Question: Dynamically I create a set of boxes with slightly different height and want to appear 2, 3 or 4 of them (depending on the screen size) at the same row. I tried the following markup with bootstrap:
'''
<div class="container-fluid">
<div class="row-fluid">
<div class="col-xs-6">
Two<br>Lines
</div>
<div class="col-xs-6">
Two<br>Lines
</div>
<div class="col-xs-6" style="background-color: red">
Three<br>Lines<br>Jup
</div>
<div class="col-xs-6">
Two<br>Lines
</div>
<div class="col-xs-6">
Two<br>Lines
</div>
<div class="col-xs-6">
Two<br>Lines
</div>
</div>
</div>
'''
My problem is the space below my third column.

'''
A B
C D
C E <- Should wrap to next row, because of C
F G
'''
Can you tell how to achieve this? I recognized the advice to use a clearfix but I guess this attempt will cause problems and ugly code when using a different count of columns.
Thanks for your answers.
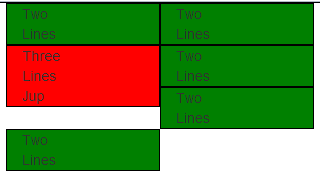
Answer: # The problem
The problem is that all bootstrap columns try to float left.
From <URL>:
> when an element is floated it is taken out of the normal flow of the document. It is shifted to the left or right until it touches the edge of its containing box or .
So when you have uneven heighted elements, the correct behavior is to stack them to the side.
Luckily, there are a lot of way to correct this to the anticipated behavior:

---
# Using CSS Clear property
From <URL>:
> The clear CSS property specifies whether an element can be next to floating elements that precede it or must be moved down (cleared) below them
For this exact structure, you can apply 'clear' to every other row using the <URL>:
'''
.col-xs-6:nth-child(odd) {
clear: both;
}
'''
> : The <URL>
### Demo in jsFiddle / Stack Snippets:
'''
.col-xs-6:nth-child(odd) {
clear: left;
}
.col-xs-6 {
border: 1px solid grey;
}
'''
'''
<link rel="stylesheet" href="//maxcdn.bootstrapcdn.com/bootstrap/3.3.5/css/bootstrap.min.css">
<div class="container">
<div class="row">
<div class="col-xs-6">
Two<br/>
Lines
</div>
<div class="col-xs-6">
Two<br/>
Lines
</div>
<div class="col-xs-6 label-warning">
Three<br/>
Lines<br/>
Jump
</div>
<div class="col-xs-6">
Two<br/>
Lines
</div>
<div class="col-xs-6">
Two<br/>
Lines
</div>
<div class="col-xs-6">
Two<br/>
Lines
</div>
</div>
</div>
'''
---
# Using .clearfix
The <URL>:
'''
.clearfix:before,
.clearfix:after {
content: " ";
display: table;
}
.clearfix:after {
clear: both;
}
'''
> : You can use selectively target different screen sizes by combining this with the <URL>
### Demo in jsFiddle / Stack Snippets:
'''
.col-xs-6 {
border: 1px solid grey;
}
'''
'''
<link rel="stylesheet" href="//maxcdn.bootstrapcdn.com/bootstrap/3.3.5/css/bootstrap.min.css">
<div class="container">
<div class="row">
<div class="col-xs-6">
Two<br/>
Lines
</div>
<div class="col-xs-6">
Two<br/>
Lines
</div>
<div class="clearfix"></div>
<div class="col-xs-6 label-warning">
Three<br/>
Lines<br/>
Jump
</div>
<div class="col-xs-6">
Two<br/>
Lines
</div>
<div class="clearfix"></div>
<div class="col-xs-6">
Two<br/>
Lines
</div>
<div class="col-xs-6">
Two<br/>
Lines
</div>
</div>
</div>
'''
---
# Using .row
You can also just wrap every pair of columns into a new row. This is the least reusable, but if every set of items forms a logical group, it does create semantic markup.
### Demo in jsFiddle / Stack Snippets:
'''
.col-xs-6 {
border: 1px solid grey;
}
'''
'''
<link rel="stylesheet" href="//maxcdn.bootstrapcdn.com/bootstrap/3.3.5/css/bootstrap.min.css">
<div class="container">
<div class="row">
<div class="col-xs-6">
Two<br/>
Lines
</div>
<div class="col-xs-6">
Two<br/>
Lines
</div>
</div>
<div class="row">
<div class="col-xs-6 label-warning">
Three<br/>
Lines<br/>
Jump
</div>
<div class="col-xs-6">
Two<br/>
Lines
</div>
</div>
<div class="row">
<div class="col-xs-6">
Two<br/>
Lines
</div>
<div class="col-xs-6">
Two<br/>
Lines
</div>
</div>
</div>
'''
---
# Fixing the height
Depending on your use case, you might just benefit from making everything the same height. This would work well if you had similar content in every column and wanted a consistent looking grid.
'''
.col-xs-6 {
height: 7rem;
}
'''
### Demo in jsFiddle / Stack Snippets:
'''
.col-xs-6 {
height: 7rem;
}
.col-xs-6 {
border: 1px solid grey;
}
'''
'''
<link rel="stylesheet" href="//maxcdn.bootstrapcdn.com/bootstrap/3.3.5/css/bootstrap.min.css">
<div class="container">
<div class="row">
<div class="col-xs-6">
Two<br/>
Lines
</div>
<div class="col-xs-6">
Two<br/>
Lines
</div>
<div class="col-xs-6 label-warning">
Three<br/>
Lines<br/>
Jump
</div>
<div class="col-xs-6">
Two<br/>
Lines
</div>
<div class="col-xs-6">
Two<br/>
Lines
</div>
<div class="col-xs-6">
Two<br/>
Lines
</div>
</div>
</div>
'''